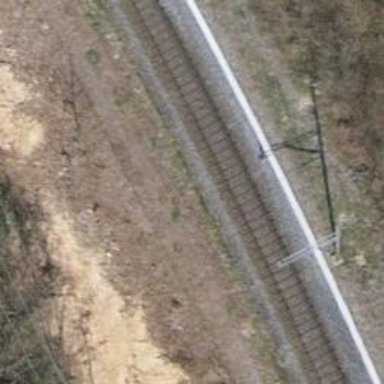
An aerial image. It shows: Single-track electrified railway with contact line.